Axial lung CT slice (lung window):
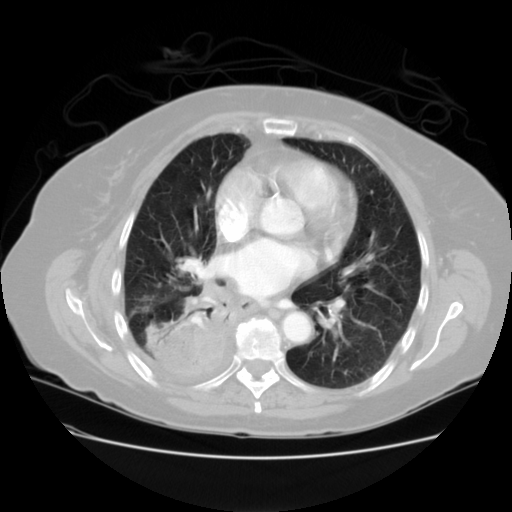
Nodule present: no